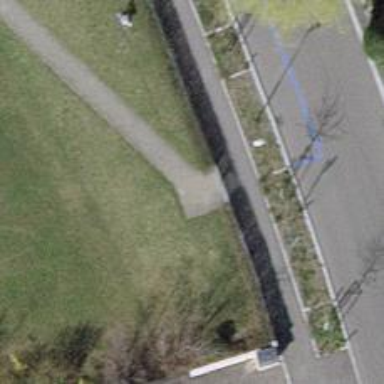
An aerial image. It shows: Footway made of paving stones.